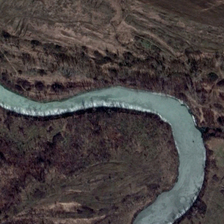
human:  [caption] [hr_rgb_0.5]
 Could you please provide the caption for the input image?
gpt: the river is a pale blue land with withered trees .

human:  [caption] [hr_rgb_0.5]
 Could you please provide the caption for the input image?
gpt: the river is a pale blue land with withered trees .

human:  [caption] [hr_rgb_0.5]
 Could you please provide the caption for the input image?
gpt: a river is surrounded by land .

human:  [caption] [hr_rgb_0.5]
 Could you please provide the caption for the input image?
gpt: a river is surrounded by land .

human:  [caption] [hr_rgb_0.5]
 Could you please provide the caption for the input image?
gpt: a river is surrounded by land .